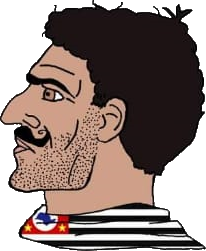
Label: 4_Yes_Chad